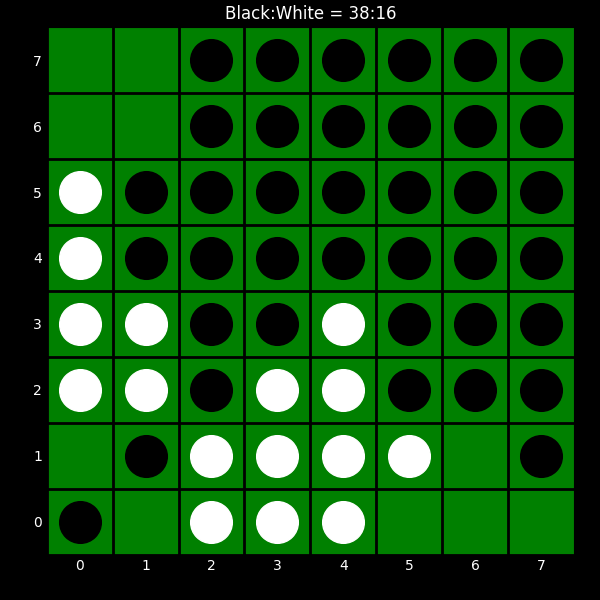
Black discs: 38
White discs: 16